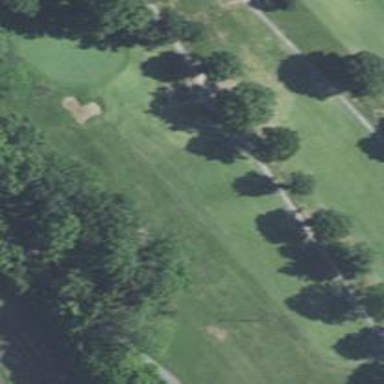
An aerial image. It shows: Golf hole.